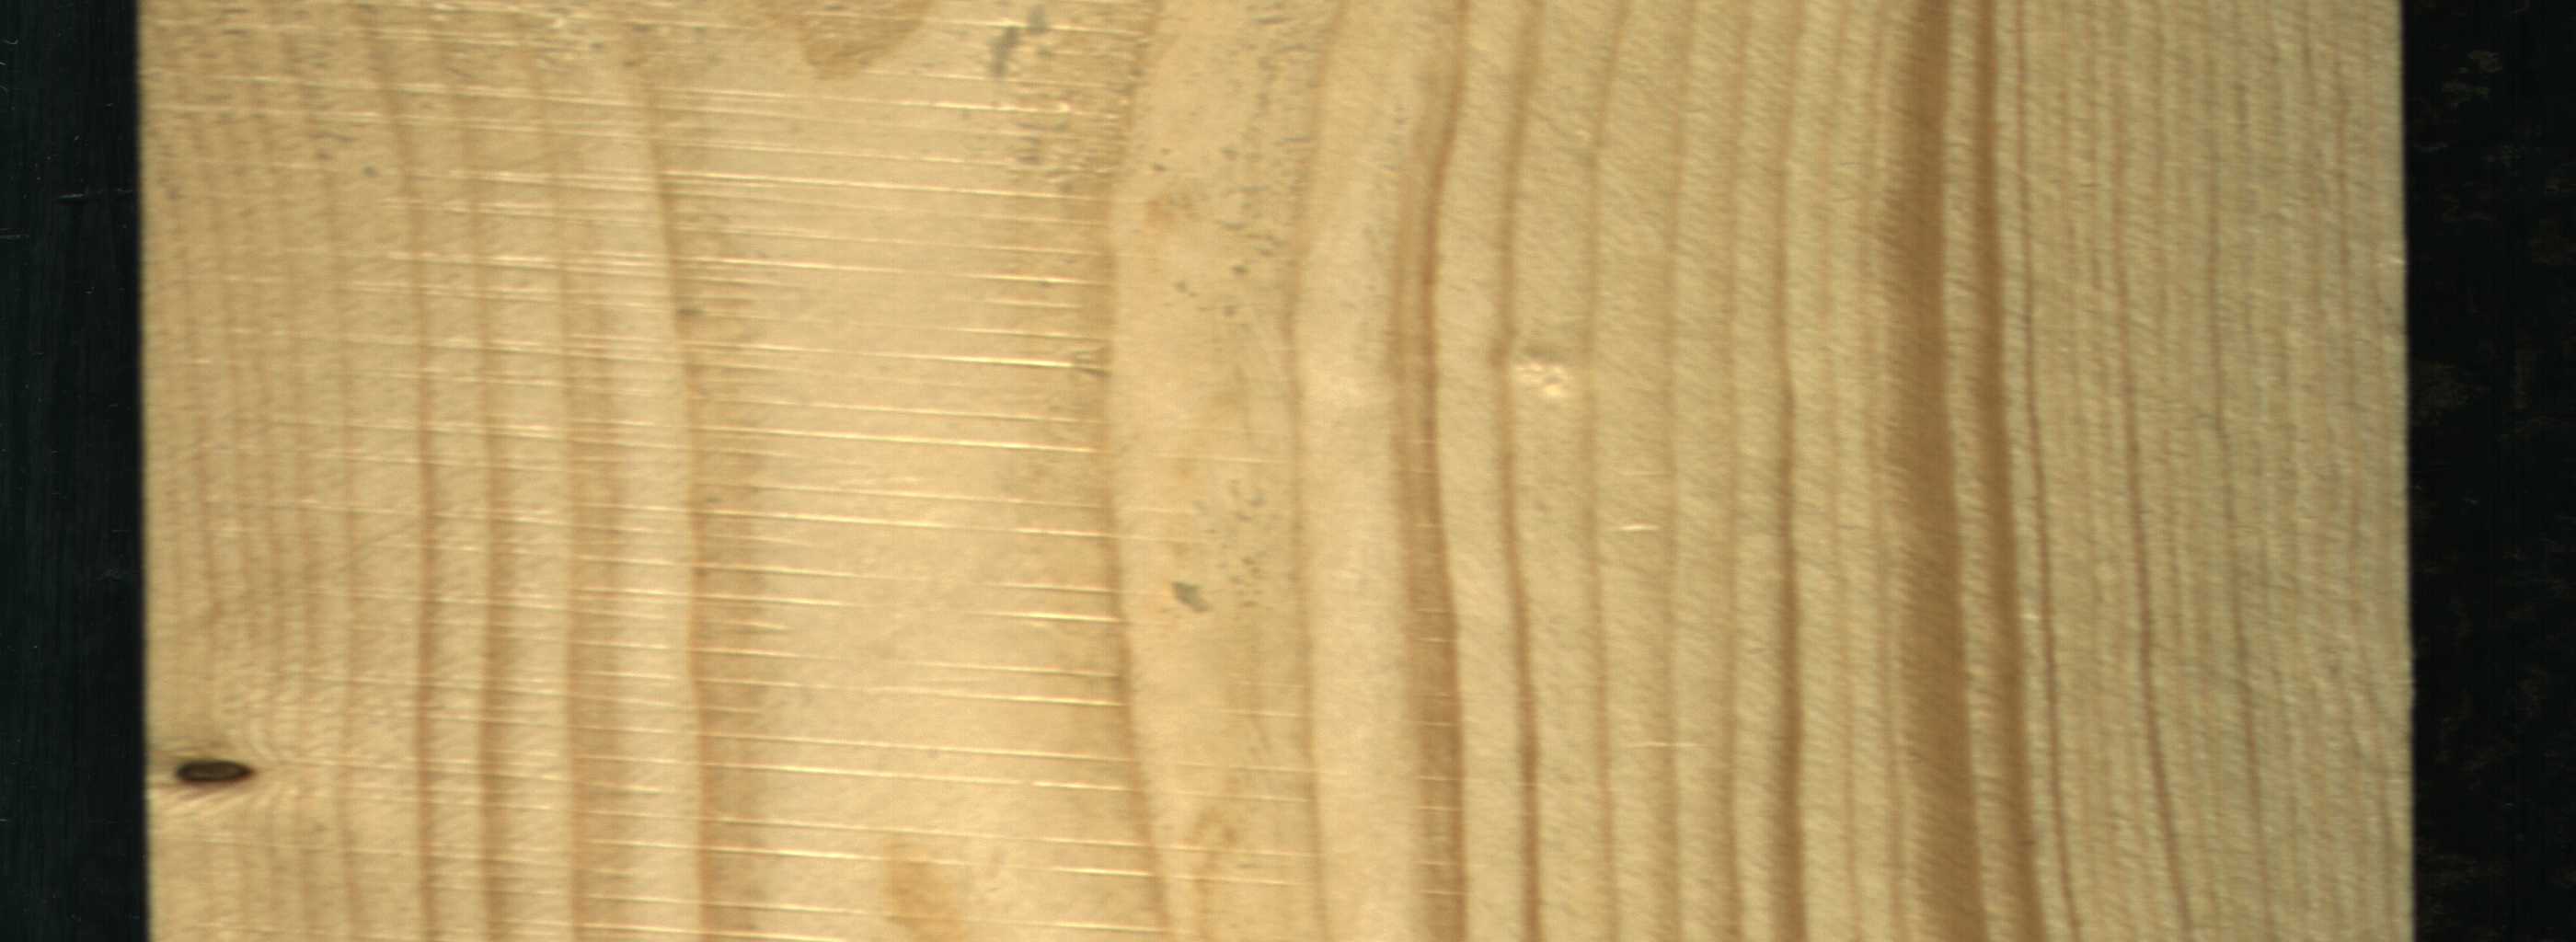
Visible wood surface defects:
Dead_Knot
Dead_Knot
Dead_Knot
Dead_Knot
Dead_Knot
Dead_Knot